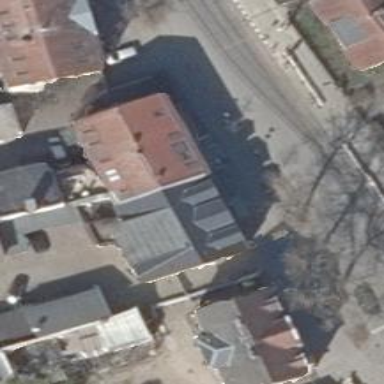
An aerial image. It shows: Bakery.